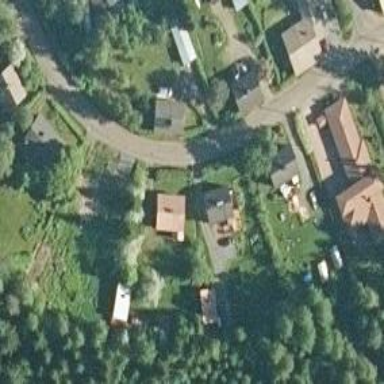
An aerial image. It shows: Residential road.